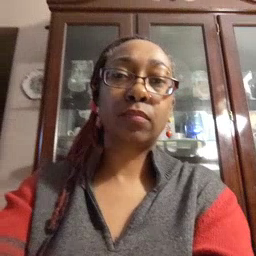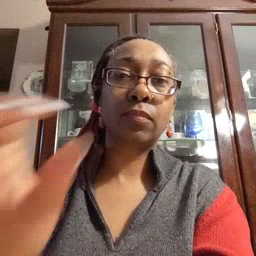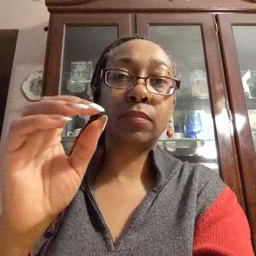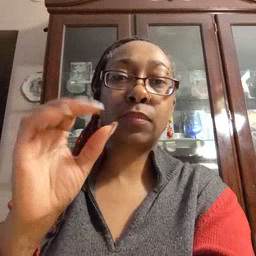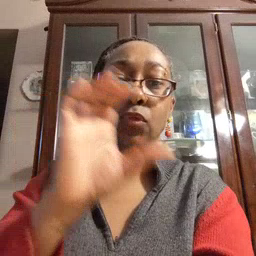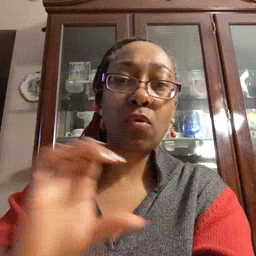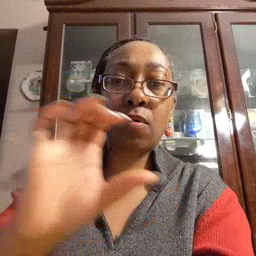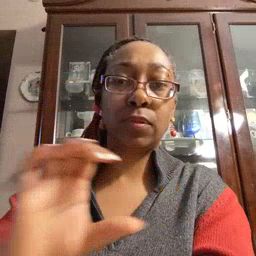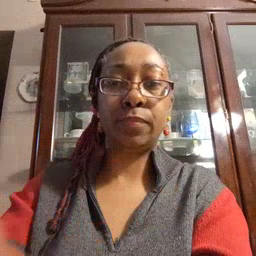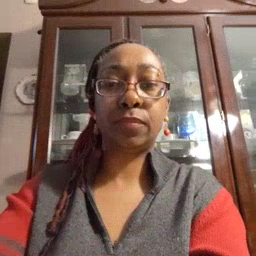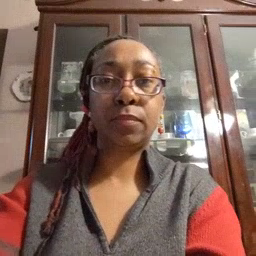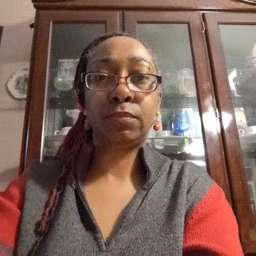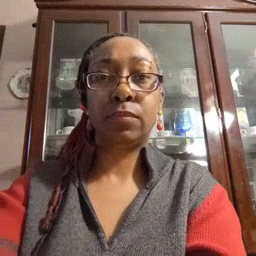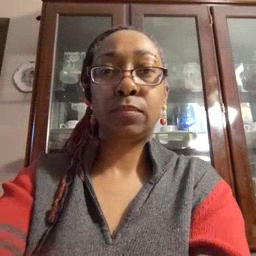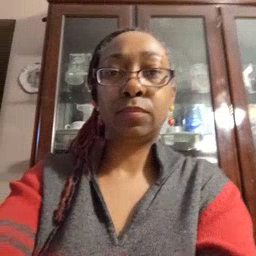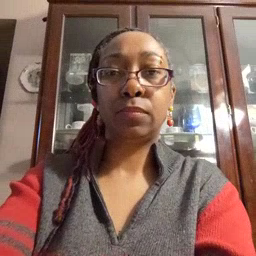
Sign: chocolate